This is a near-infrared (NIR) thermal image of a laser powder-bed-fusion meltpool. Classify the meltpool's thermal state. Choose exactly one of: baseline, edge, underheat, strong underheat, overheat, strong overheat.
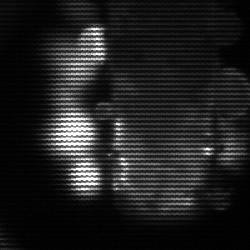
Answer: strong underheat